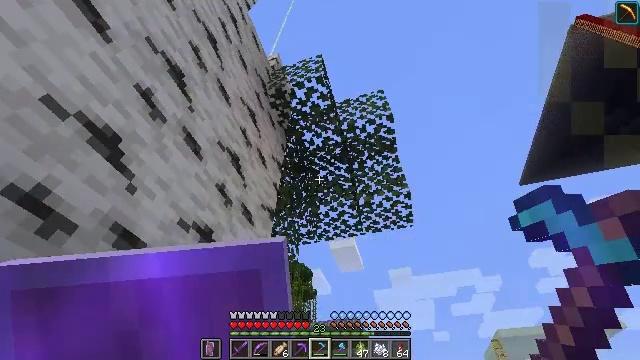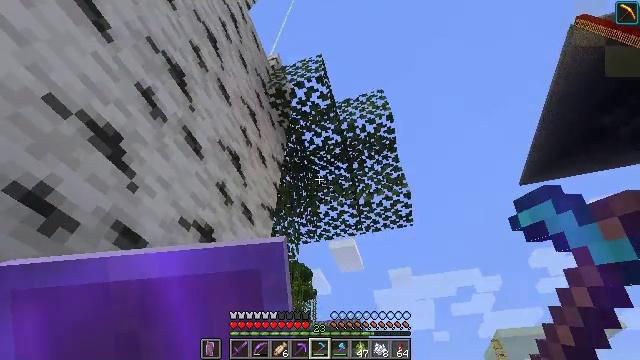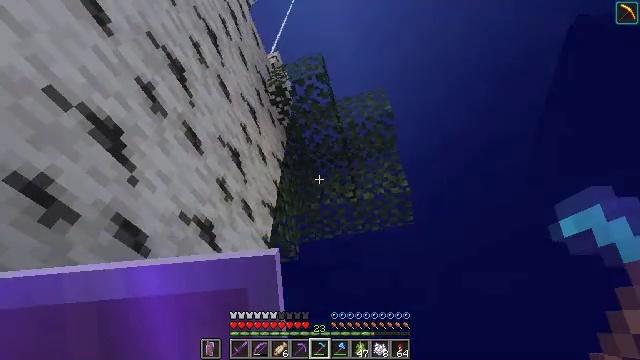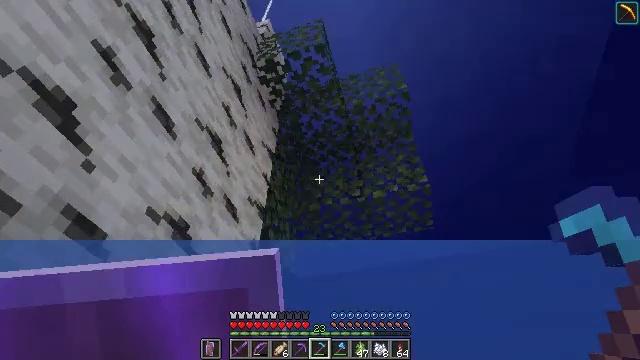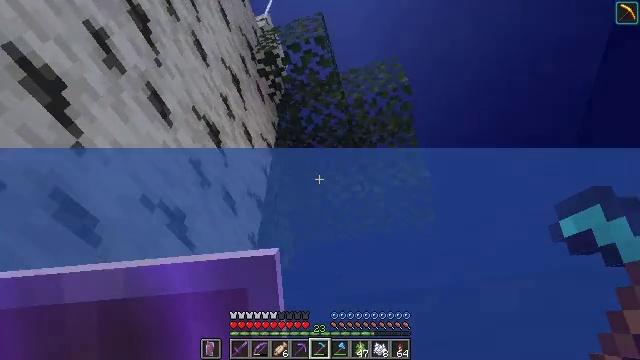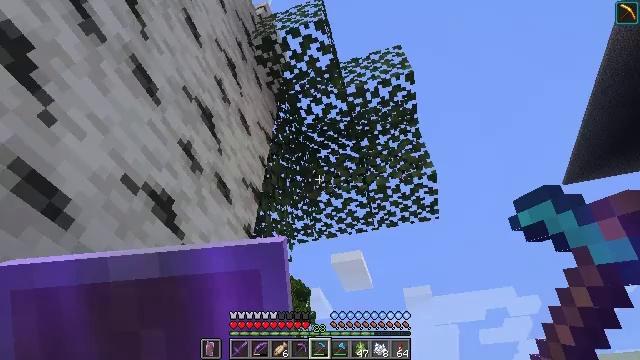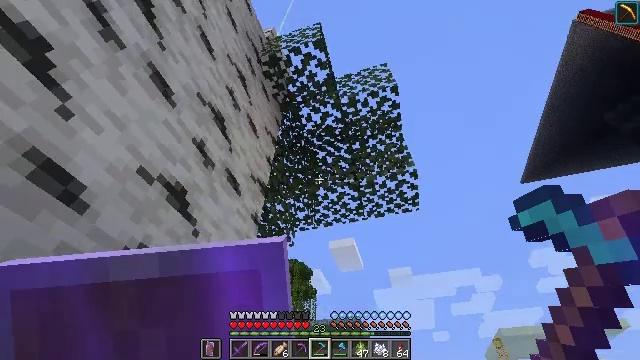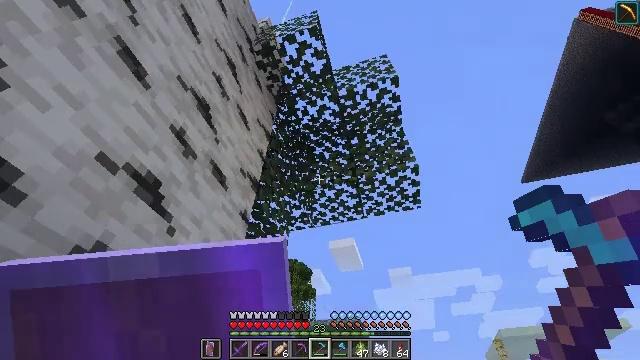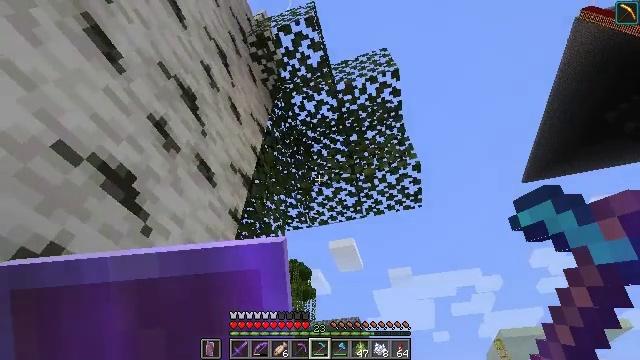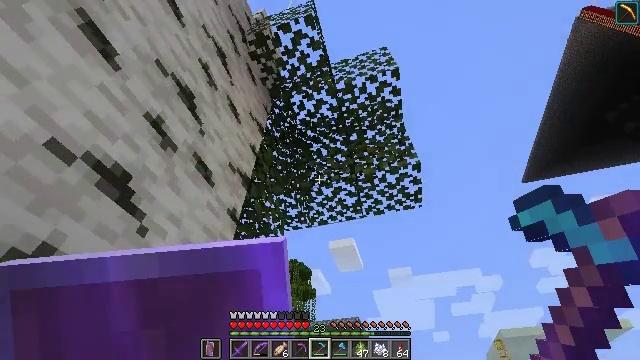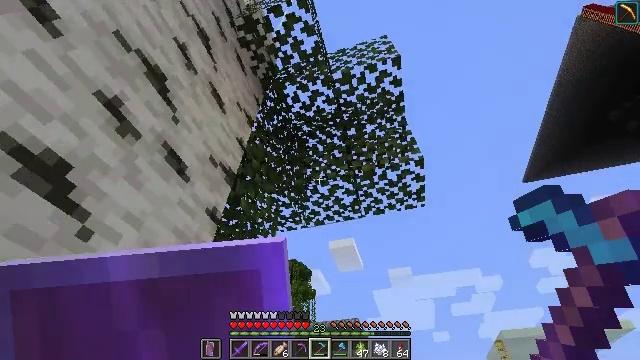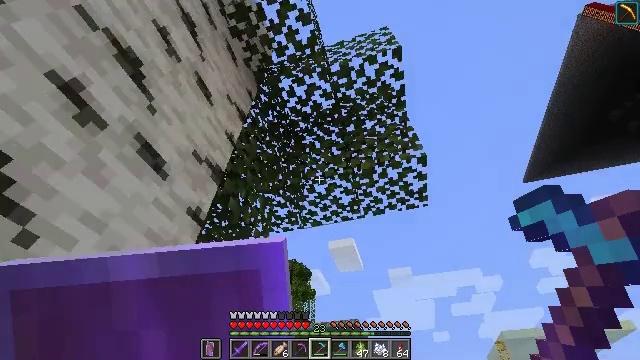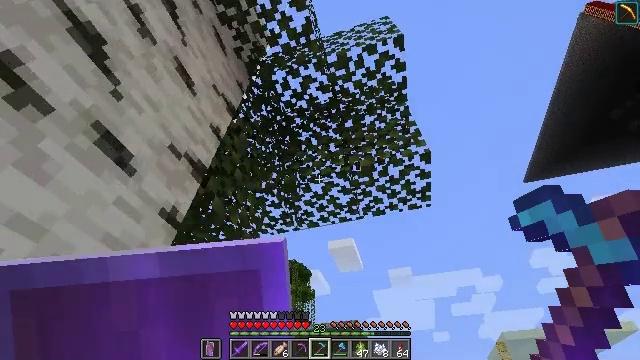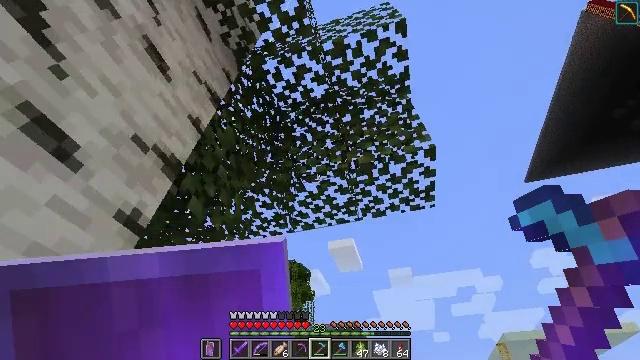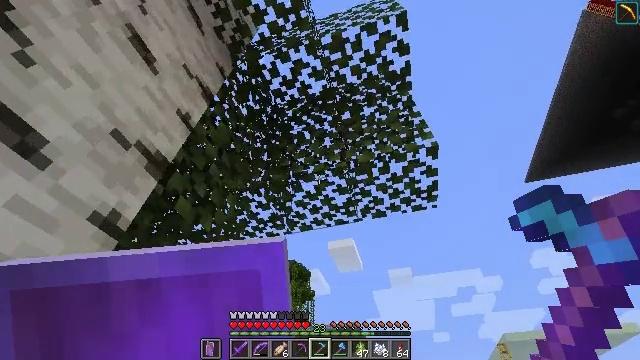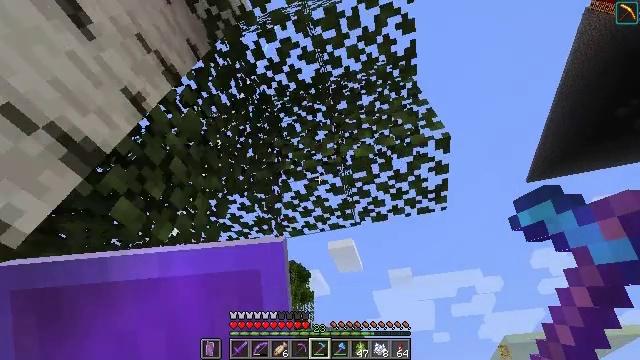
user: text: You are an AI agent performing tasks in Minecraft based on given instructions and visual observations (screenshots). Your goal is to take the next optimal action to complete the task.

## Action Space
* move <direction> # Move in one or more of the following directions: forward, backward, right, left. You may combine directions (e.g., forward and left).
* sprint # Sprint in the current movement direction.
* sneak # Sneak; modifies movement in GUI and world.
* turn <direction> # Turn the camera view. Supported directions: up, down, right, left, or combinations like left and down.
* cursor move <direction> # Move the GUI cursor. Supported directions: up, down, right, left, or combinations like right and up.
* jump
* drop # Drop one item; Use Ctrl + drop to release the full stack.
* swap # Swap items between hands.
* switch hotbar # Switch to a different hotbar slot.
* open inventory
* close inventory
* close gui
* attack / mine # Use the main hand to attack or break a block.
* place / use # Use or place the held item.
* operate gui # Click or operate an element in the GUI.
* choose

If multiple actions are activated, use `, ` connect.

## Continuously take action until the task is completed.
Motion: motion action
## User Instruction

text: Clear birch leaves to get saplings.
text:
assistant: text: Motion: attack / mine
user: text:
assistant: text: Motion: move forward, attack / mine
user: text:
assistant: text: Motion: move forward, attack / mine
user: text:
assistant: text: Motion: move forward, attack / mine, jump
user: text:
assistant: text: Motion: move forward, attack / mine, jump
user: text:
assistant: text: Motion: move forward, attack / mine, jump
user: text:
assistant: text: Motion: move forward, attack / mine, jump
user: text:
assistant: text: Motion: move forward, jump
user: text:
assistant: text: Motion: move forward, jump
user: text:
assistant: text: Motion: move forward, jump
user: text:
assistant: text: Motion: move forward, jump
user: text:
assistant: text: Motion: move forward, jump
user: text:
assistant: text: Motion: move forward, jump
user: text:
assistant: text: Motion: move forward, jump
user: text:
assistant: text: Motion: move forward, jump
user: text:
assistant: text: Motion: jump
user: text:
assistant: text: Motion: move left, jump
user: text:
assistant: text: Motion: move left, turn left, jump
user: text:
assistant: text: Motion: move left, jump
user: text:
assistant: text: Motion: move left, turn left and up, jump
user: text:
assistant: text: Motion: move left, jump
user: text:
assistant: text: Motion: move left, jump
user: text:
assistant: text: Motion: move left, jump
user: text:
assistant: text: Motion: move left
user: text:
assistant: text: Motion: no_op
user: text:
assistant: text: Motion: turn right and up
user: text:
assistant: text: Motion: turn right and up
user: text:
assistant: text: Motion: turn right and up
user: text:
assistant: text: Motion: turn up
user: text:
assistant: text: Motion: no_op